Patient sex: M
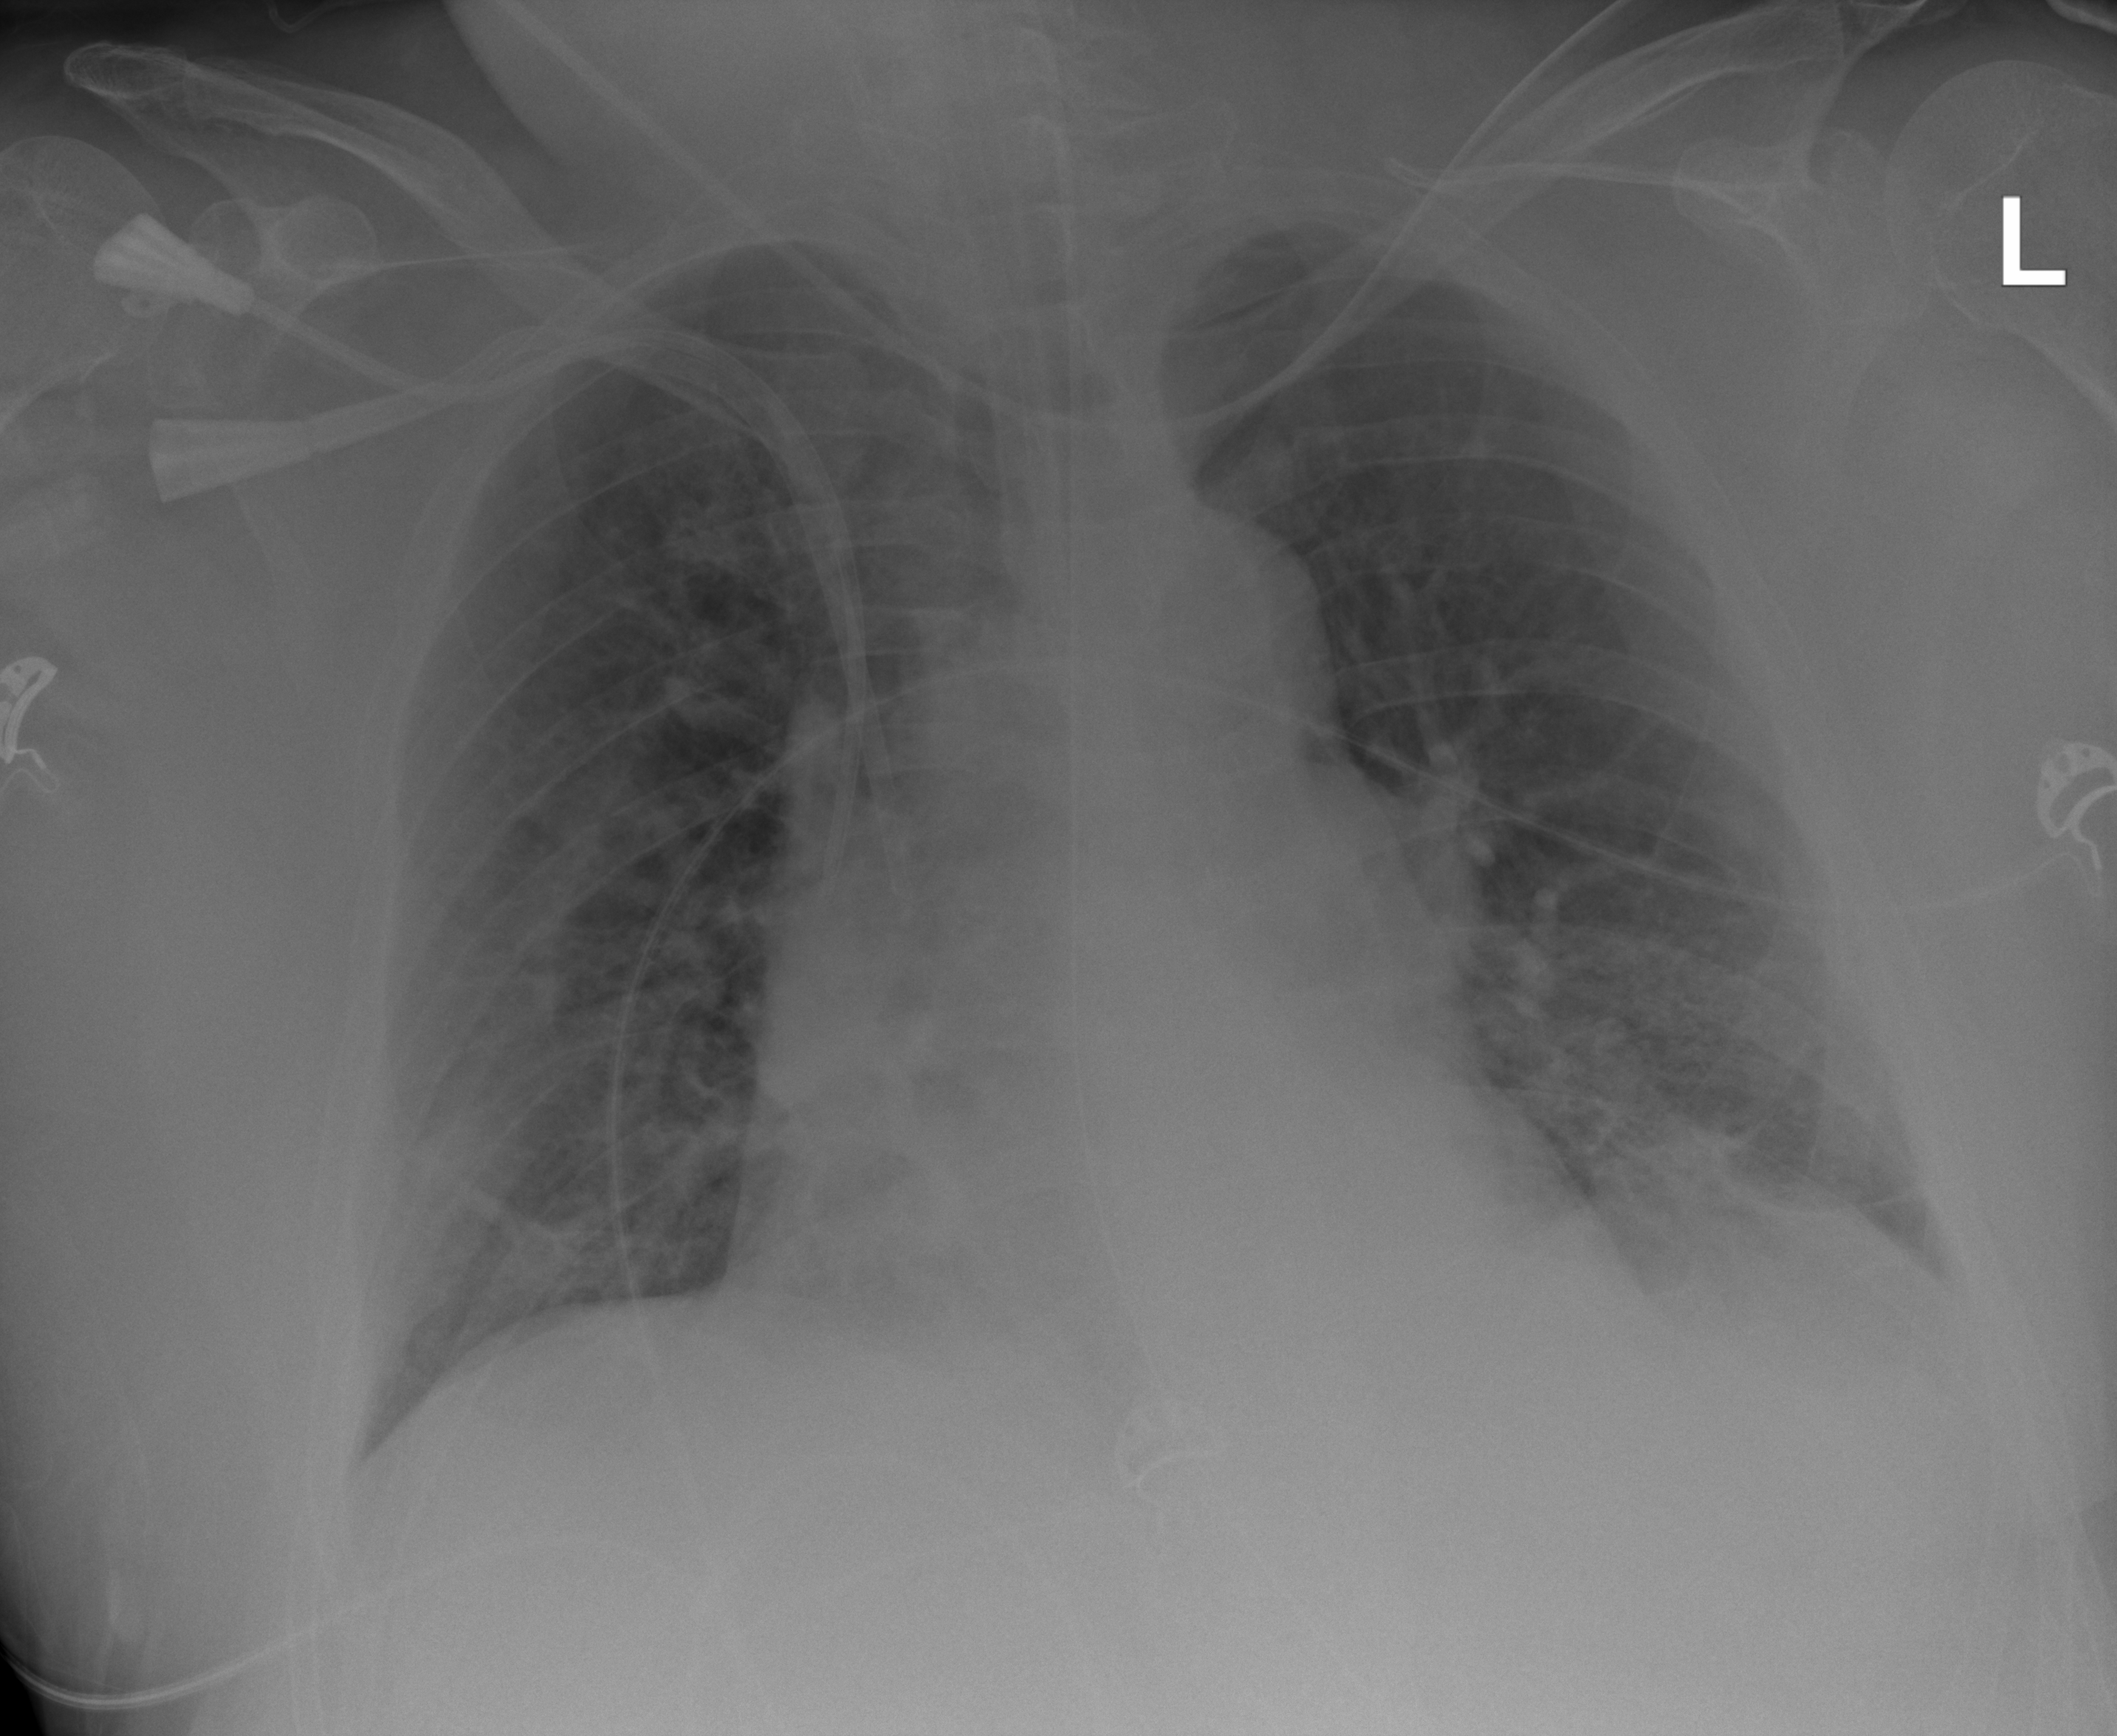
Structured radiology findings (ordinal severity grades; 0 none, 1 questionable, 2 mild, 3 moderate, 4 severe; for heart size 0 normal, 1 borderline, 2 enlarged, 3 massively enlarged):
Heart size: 2
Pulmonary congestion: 2
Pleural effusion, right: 0
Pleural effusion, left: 2
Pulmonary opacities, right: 0
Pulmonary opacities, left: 2
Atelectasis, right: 0
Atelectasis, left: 2